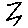
Label: zigzag